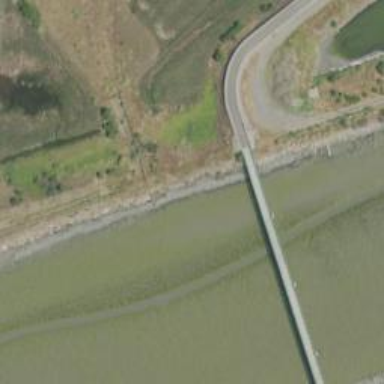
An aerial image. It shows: Bridge over cycleway track.